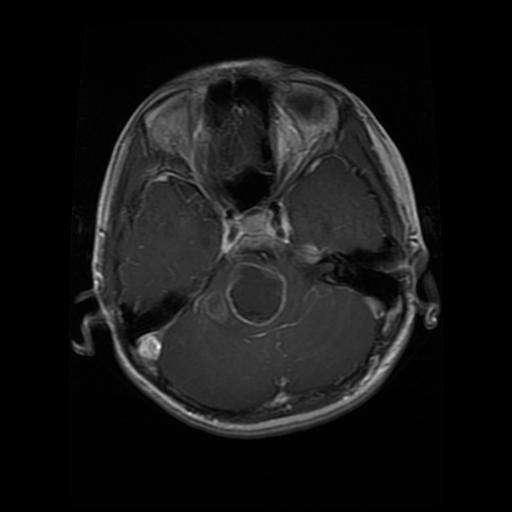
Label: glioma